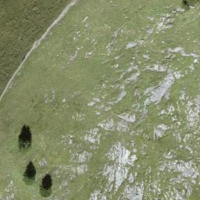
EUNIS habitat code: 23
Species observed at this site:
Primula veris
Campanula glomerata